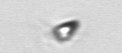
Label: Pyramimonas